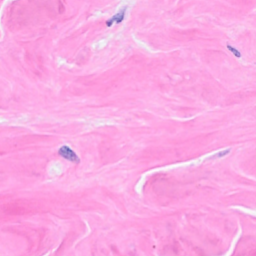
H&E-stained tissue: Breast